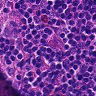
Metastatic tissue present: no